Field crop: maize
Growth stage: 2
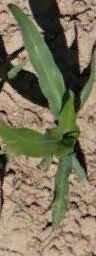
Species: maize